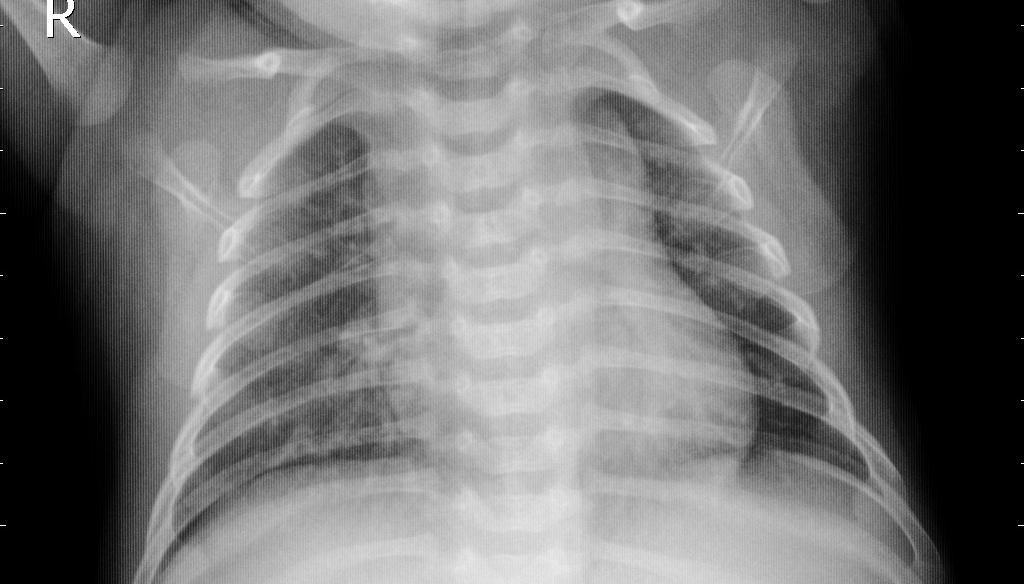
Diagnosis: PNEUMONIA